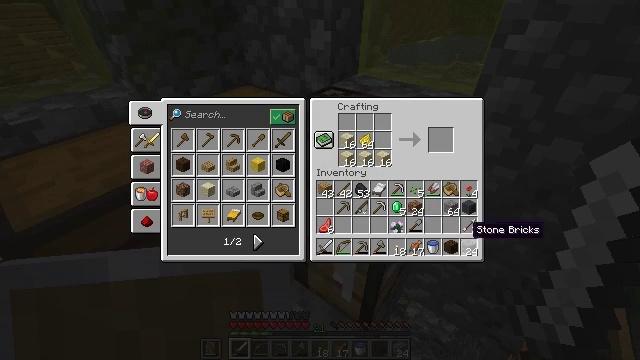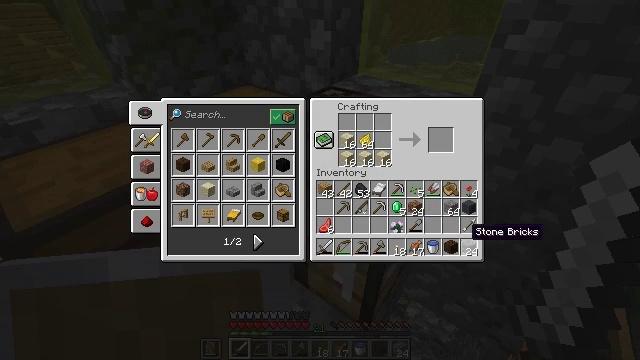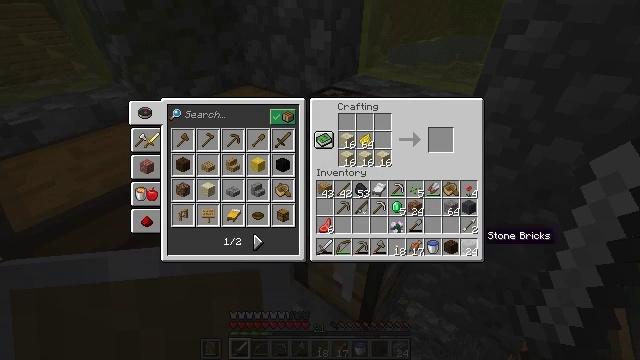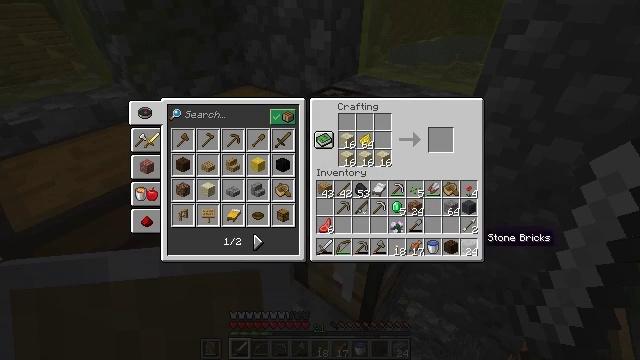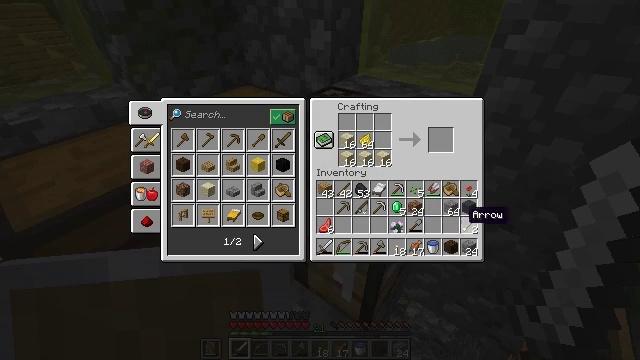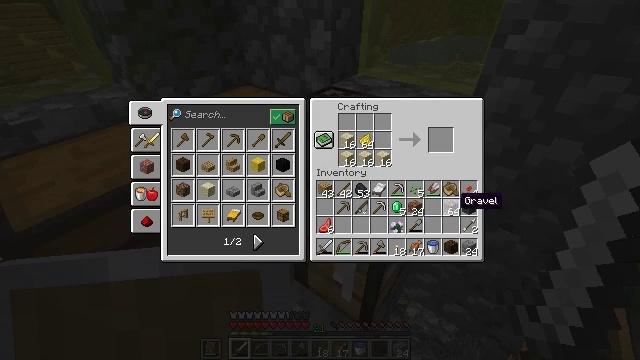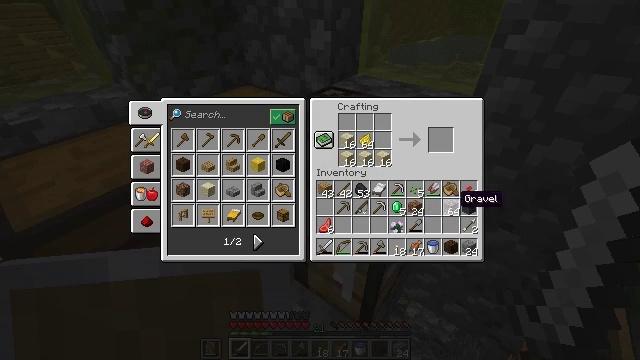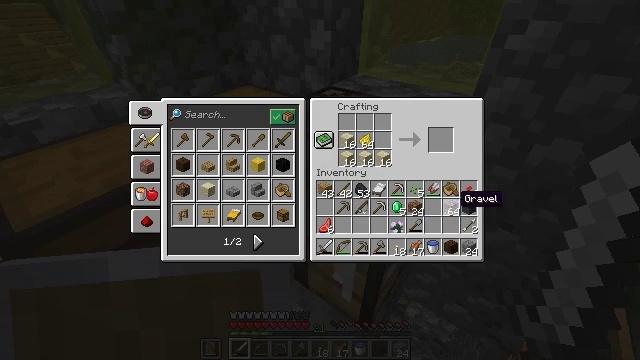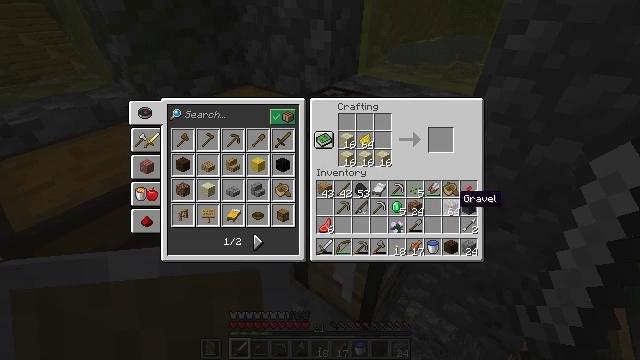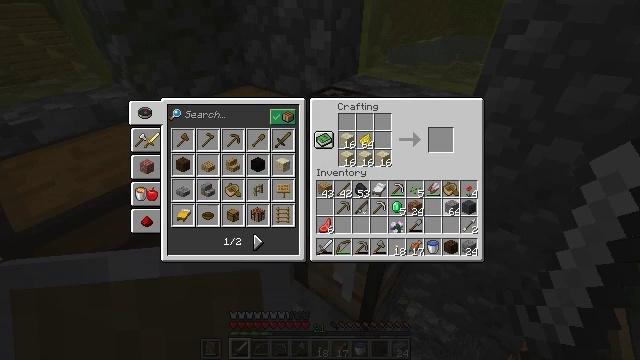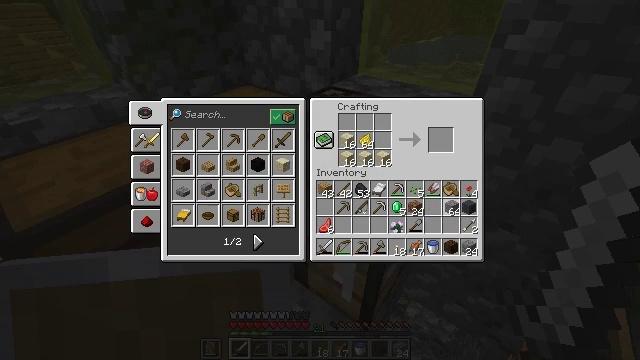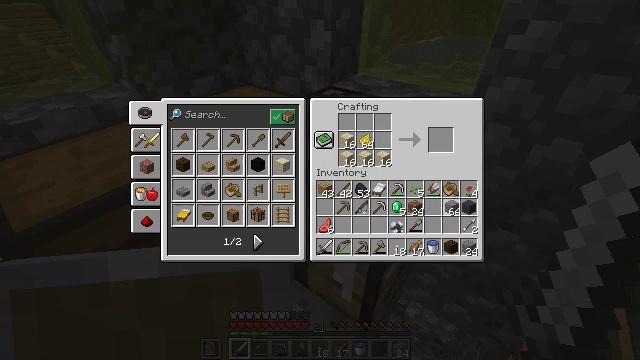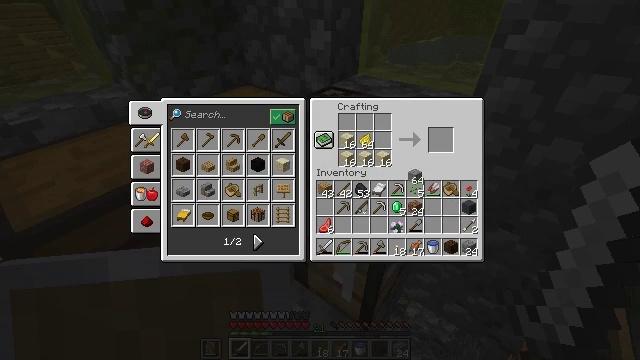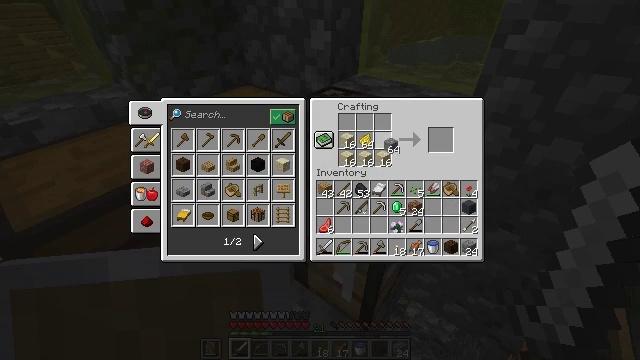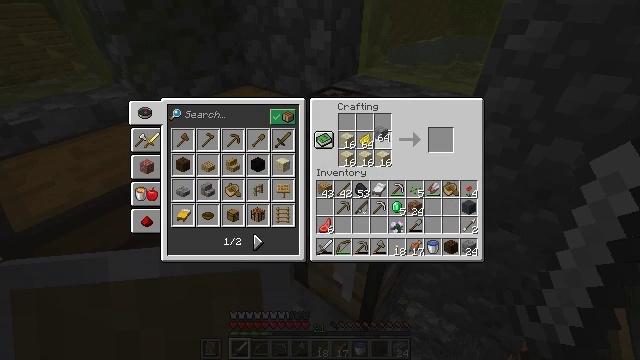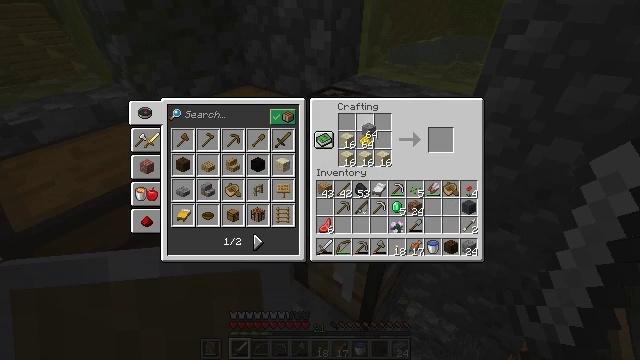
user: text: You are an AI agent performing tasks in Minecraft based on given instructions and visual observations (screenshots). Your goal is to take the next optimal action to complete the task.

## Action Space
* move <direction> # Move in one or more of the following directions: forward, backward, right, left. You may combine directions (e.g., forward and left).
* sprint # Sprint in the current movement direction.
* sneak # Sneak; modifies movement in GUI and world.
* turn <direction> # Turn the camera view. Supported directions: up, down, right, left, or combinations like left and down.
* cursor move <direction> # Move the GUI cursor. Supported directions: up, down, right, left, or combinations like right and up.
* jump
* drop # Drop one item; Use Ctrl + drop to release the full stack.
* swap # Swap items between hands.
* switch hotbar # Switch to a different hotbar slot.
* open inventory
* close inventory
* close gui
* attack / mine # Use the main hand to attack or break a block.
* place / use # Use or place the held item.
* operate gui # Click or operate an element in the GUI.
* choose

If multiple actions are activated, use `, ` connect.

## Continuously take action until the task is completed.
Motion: motion action
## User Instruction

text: Interact with the crafting table to make yellow concrete powder.
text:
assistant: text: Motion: no_op
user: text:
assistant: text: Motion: cursor move right
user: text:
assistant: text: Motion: no_op
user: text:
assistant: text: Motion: cursor move left and up
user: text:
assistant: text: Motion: cursor move left and up
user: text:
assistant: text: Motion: no_op
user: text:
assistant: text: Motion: no_op
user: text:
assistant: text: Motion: no_op
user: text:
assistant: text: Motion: operate gui
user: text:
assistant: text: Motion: operate gui
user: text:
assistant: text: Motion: operate gui
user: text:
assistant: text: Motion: cursor move left and up
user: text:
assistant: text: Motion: cursor move left and up
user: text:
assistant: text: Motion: cursor move left and up
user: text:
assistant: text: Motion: cursor move left
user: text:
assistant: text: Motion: cursor move left
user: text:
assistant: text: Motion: no_op
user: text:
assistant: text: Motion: no_op
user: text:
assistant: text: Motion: no_op
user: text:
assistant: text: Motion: operate gui
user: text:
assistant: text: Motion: operate gui
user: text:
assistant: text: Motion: no_op
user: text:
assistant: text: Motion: no_op
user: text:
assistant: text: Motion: no_op
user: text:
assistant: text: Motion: no_op
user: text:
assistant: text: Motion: no_op
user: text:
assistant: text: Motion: choose
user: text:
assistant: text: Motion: choose
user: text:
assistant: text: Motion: no_op
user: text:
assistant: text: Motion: no_op